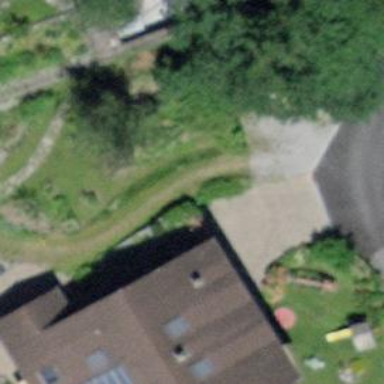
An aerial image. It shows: Garage.